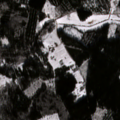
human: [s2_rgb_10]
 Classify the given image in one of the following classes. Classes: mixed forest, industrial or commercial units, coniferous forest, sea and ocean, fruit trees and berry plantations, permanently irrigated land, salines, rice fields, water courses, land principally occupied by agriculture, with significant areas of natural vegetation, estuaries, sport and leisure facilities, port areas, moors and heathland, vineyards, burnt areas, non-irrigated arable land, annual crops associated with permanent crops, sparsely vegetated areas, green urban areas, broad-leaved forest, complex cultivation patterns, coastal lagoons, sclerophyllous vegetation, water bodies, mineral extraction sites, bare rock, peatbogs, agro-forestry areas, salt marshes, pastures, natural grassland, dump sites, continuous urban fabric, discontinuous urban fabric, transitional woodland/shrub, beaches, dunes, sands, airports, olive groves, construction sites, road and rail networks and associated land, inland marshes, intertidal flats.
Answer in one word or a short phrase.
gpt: pastures, land principally occupied by agriculture, with significant areas of natural vegetation, broad-leaved forest, coniferous forest, mixed forest, transitional woodland/shrub